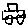
Label: car